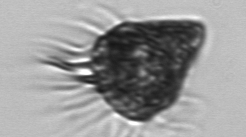
Label: Strombidium_morphotype2